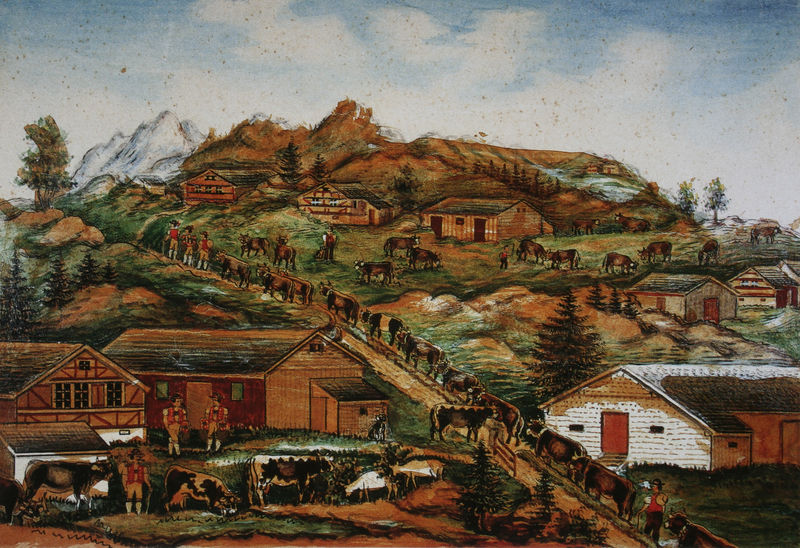
Titel: Die Alpfahrt
Künstler: Anna Barbara Aemisegger-Giezendanner
Standort: Lichtensteig (St. Gallen)
Institution: Toggenburger Museum
Schlagwörter: baum, berg, blau, blätter, felsen, himmel, laub, mann, weiß, wolken, bäume, grün, landschaft, menschen, ocker, see, braun, fenster, grau, holz, hut, schwarz, strasse, tür, zeichnung, haus, rot, schnee, tiere, weg, wiese, beige, flächig, malerei, mensch, spitze, stehen, häuser, hügel, kühe, morgen, natur, weide, gatter, hütte, wiesen, bauern, sommer, fassade, berge, bergig, gebirge, gipfel, zug, dorf, giebel, ziegel, herde, kuh, rind, alm, bauernhof, herbst, hütten, naiv, figuren, tannen, duktus, frühling, ortschaft, rinder, scheune, weiden, bayern, alpen, schweiz, tanne, tracht, hügelig, stall, tannenbäume, fachwerk, trachten, frühjahr, lederhose, ochsen, hirte, festzug, scheunen, spielzeug, höfe, proportionen, almauftrieb, allgäu, auftrieb, kuhherde, bauernhöfe, ställe, panellen, kindlich, herden, almhütte, viehtrieb, almabtrieb, apen, bergigi, dcher, fachwrk, märklinland, seppl, volklore, almaufzug